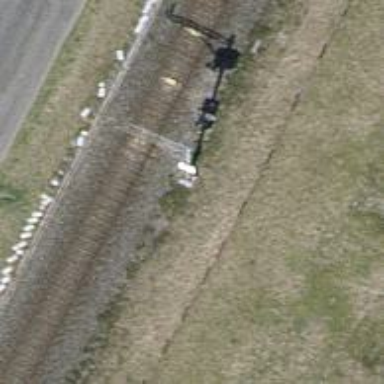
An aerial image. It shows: Railway signal.